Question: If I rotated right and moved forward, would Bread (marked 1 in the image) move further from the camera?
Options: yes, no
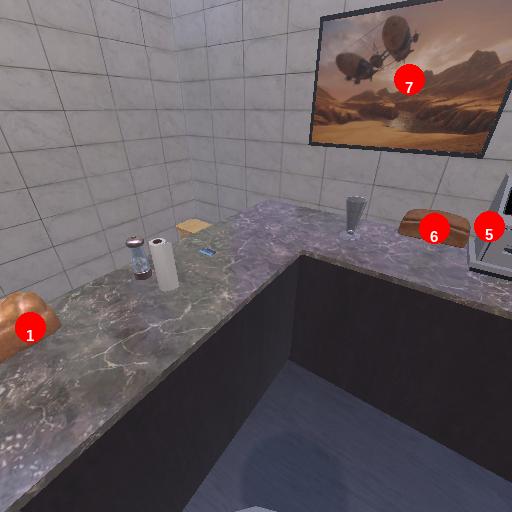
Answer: yes